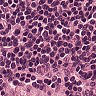
Metastatic tissue present: no